Field crop: maize
Growth stage: 1
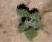
Species: chenopodium